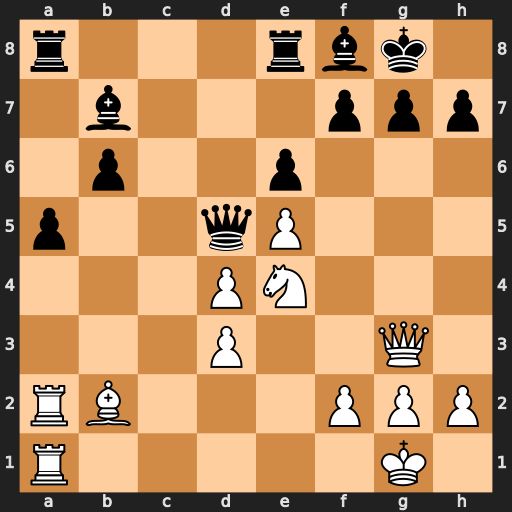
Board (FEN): r3rbk1/1b3ppp/1p2p3/p2qP3/3PN3/3P2Q1/RB3PPP/R5K1
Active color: w
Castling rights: -
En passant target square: -
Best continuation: Nf6+ Kh8 Nxd5